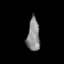
Tissue: prostate
Cell type: T cells
Senescence score: 0.7599
Nuclear area (px): 406
Mean DAPI intensity: 136.369